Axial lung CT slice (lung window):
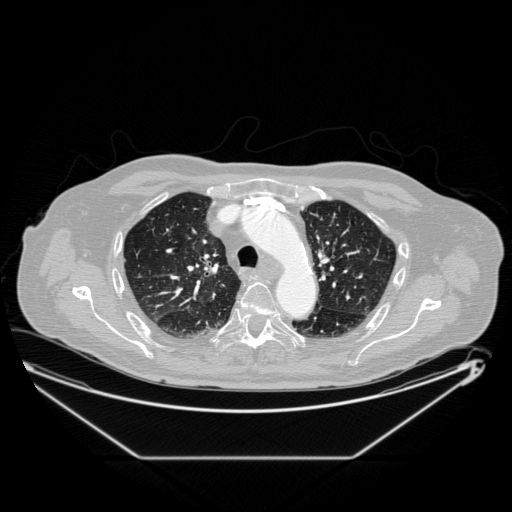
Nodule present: no